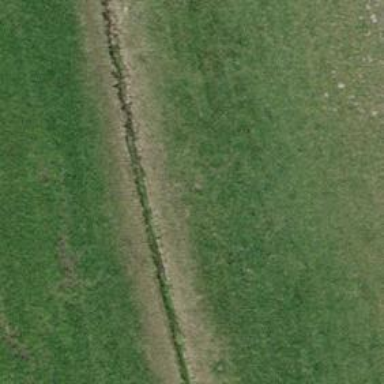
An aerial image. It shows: Ditch acting as barrier.